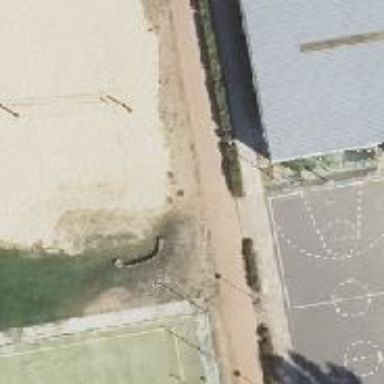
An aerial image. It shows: Sandy pitch for beach volleyball.